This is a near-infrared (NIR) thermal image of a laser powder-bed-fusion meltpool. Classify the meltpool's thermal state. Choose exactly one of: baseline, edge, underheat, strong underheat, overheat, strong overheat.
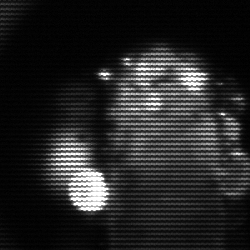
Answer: strong underheat